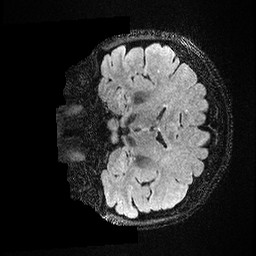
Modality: FLAIR
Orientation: coronal
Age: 43
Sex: female
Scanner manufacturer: ge
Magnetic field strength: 3 T
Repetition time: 4.802 s
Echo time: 0.1171 s